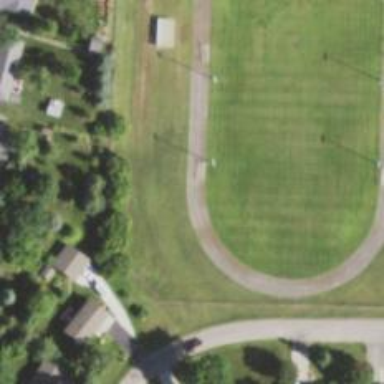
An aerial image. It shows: Asphalt track within leisure land area.